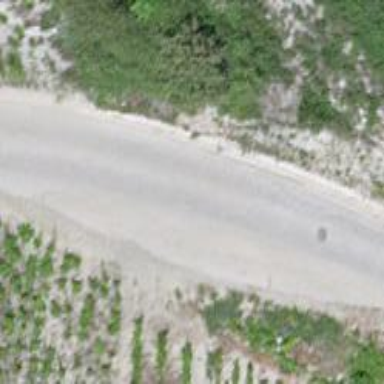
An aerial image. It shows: Passing place on the road.